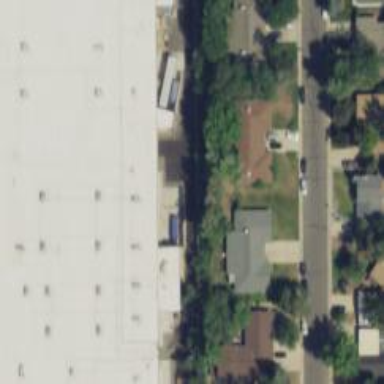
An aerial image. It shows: Retail building.